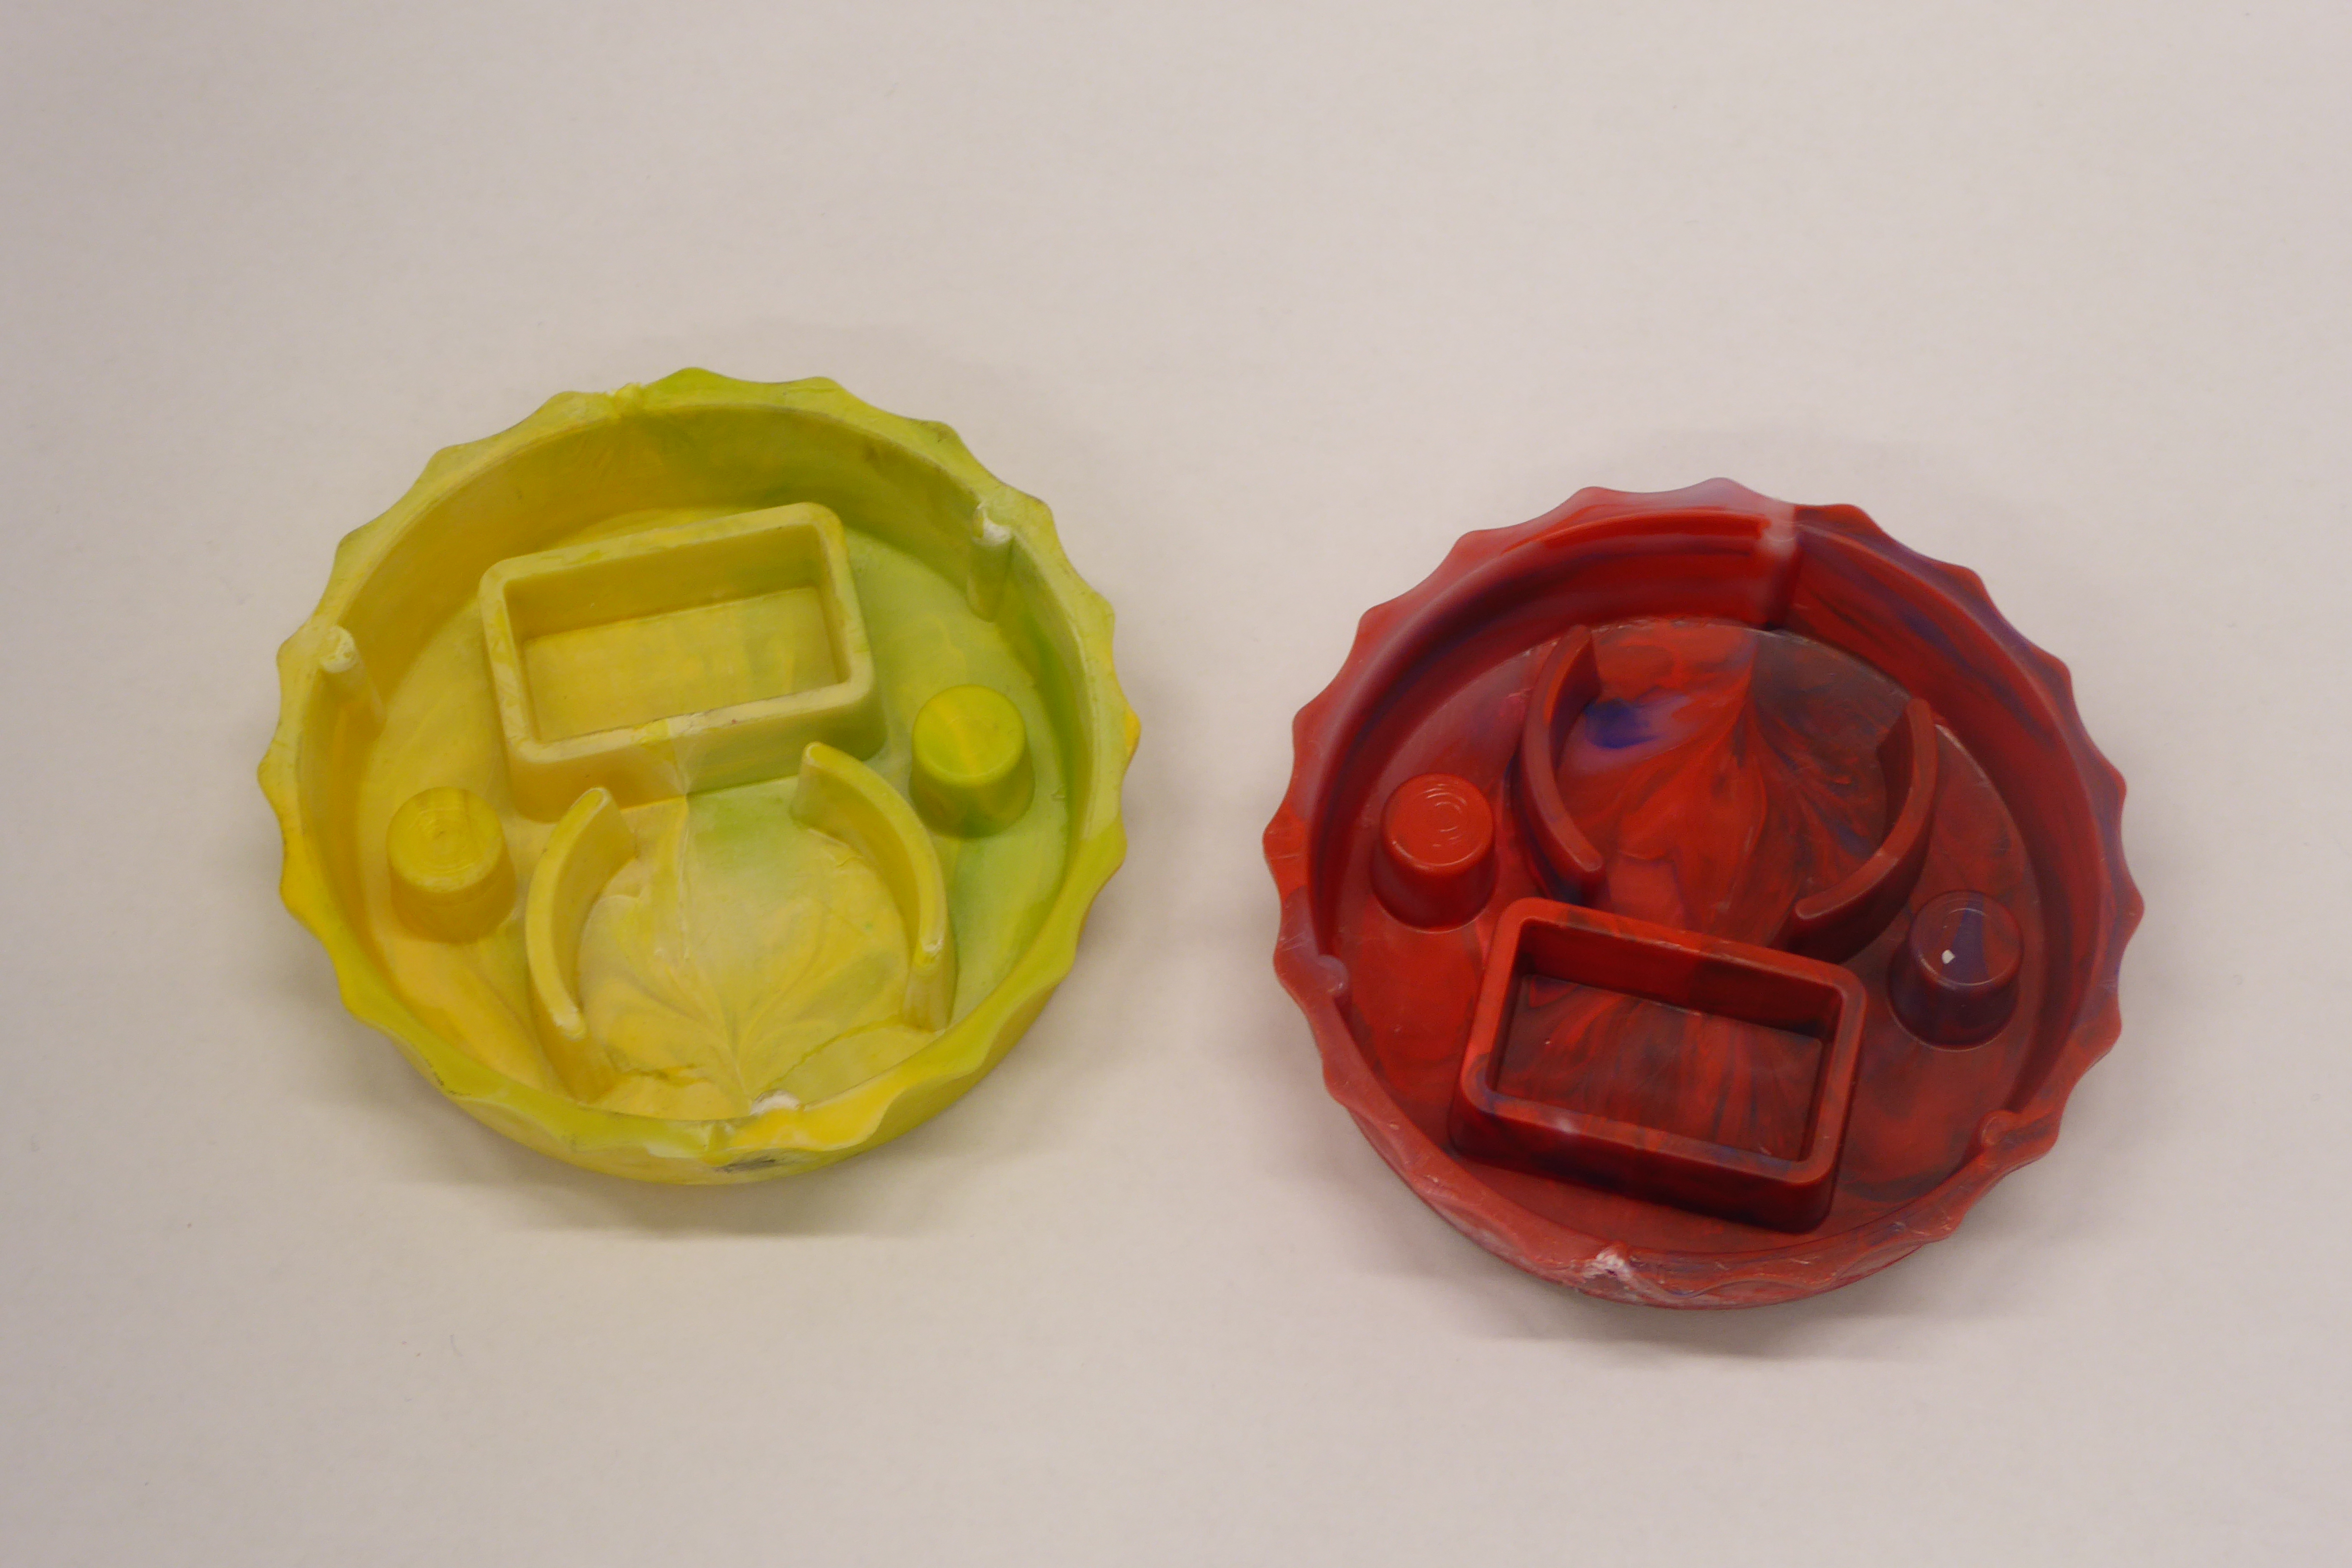
Label: Bottle Opener - Cover